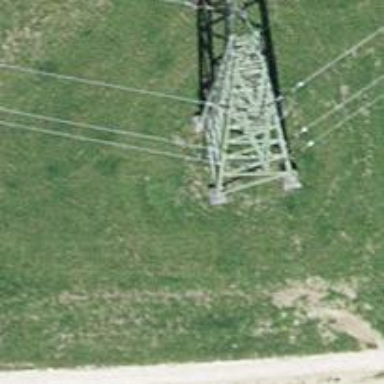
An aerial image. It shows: Power line in the image.